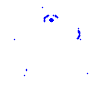
Particle: proton